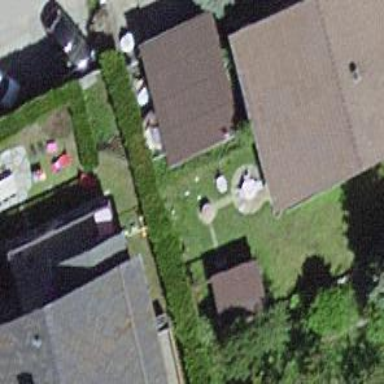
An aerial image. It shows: Garage.